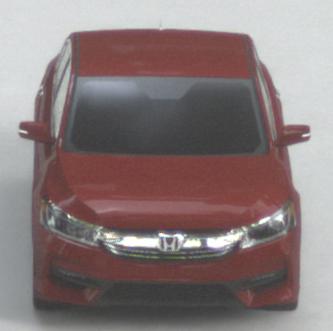
Make: Honda
Model: Accord Hybrid
Detailed model: 9. Generation
Model produced from: 2015
Model produced until: 2019
Doors: 4
Color: red
Road condition: dry road
Daytime: morning or afternoon
Contrast: low contrast